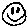
Label: smiley face